Question: To set the scene I have:
- - -
I've attached a very simple <URL>.
Run it in the iPad 5.1 Sim, observe each tab. One shows the shared detail view, one fails.
NSLog debugging reports that the second split view has a NULL detail view controller:
When you click the second tab you get this error:
Looking at the storyboard I have already set the detail views so this really confuses me.

Any help getting this 'shared' view to show up on each tab is much appreciated.
Thanks!
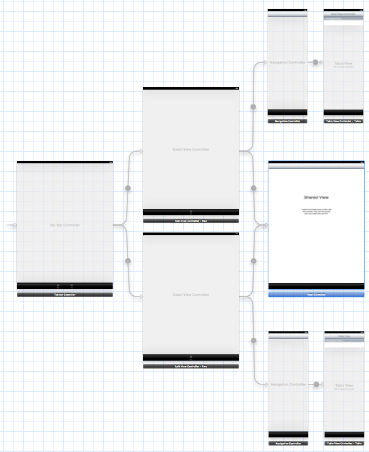
Answer: I received the same warning when specifying more than two viewControllers for the splitViewController as shown below:
'''
self.splitViewController.viewControllers = @[masterNavigationController, detailNavigationController, subViewController];
'''
When i removed 'subViewController' from the array the warning disappeared.
After reading apple's documentation on adding / removing subviews it mentions the following:
> The array in this property must contain exactly two view controllers. The view controllers are presented left-to-right in the split view interface when it is in a landscape orientation. Thus, the view controller at index 0 is displayed on the left side and the view controller at index 1 is displayed on the right side of the interface.
You can check out the link to <URL> for more information.